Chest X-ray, AP view. Patient: 28 years old, sex M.
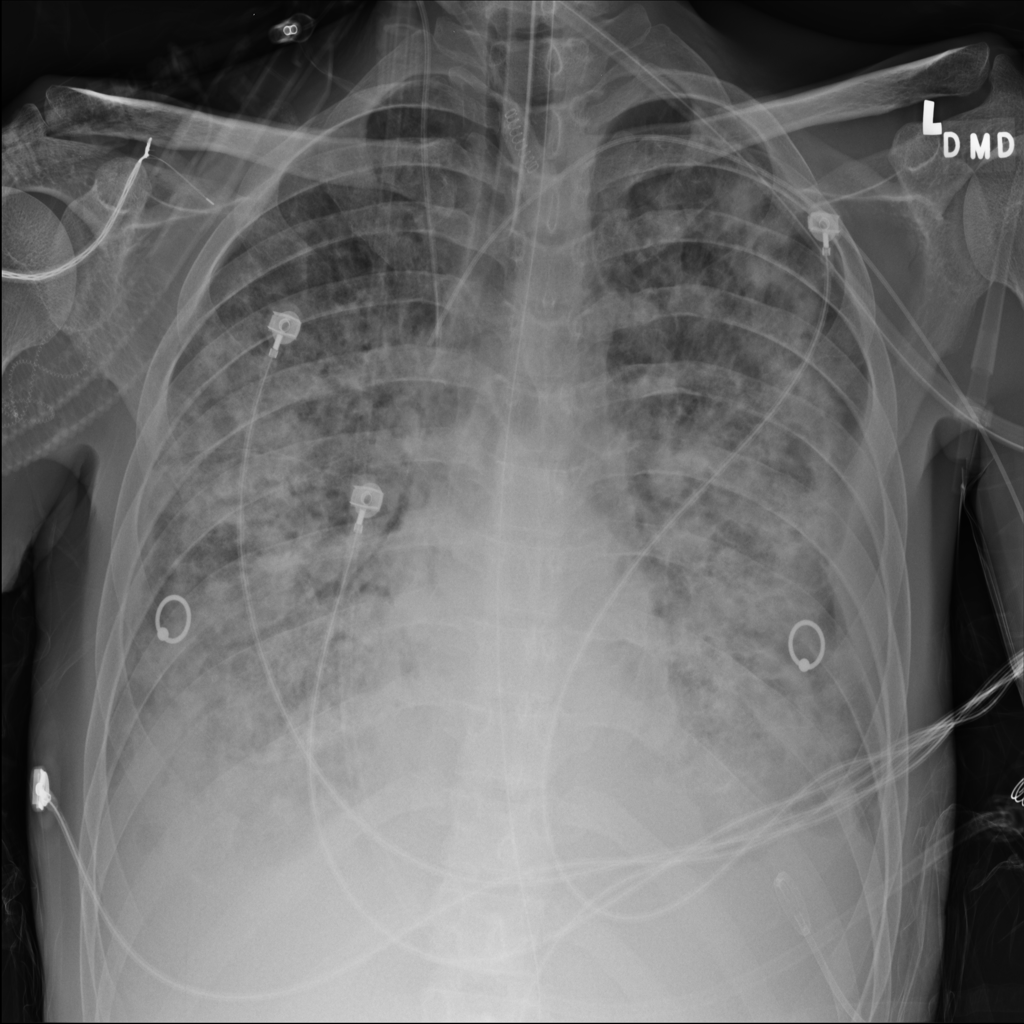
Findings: Effusion, Infiltration